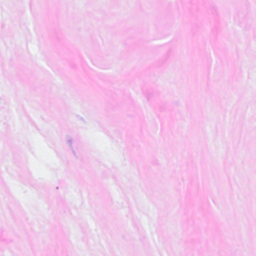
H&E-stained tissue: Breast